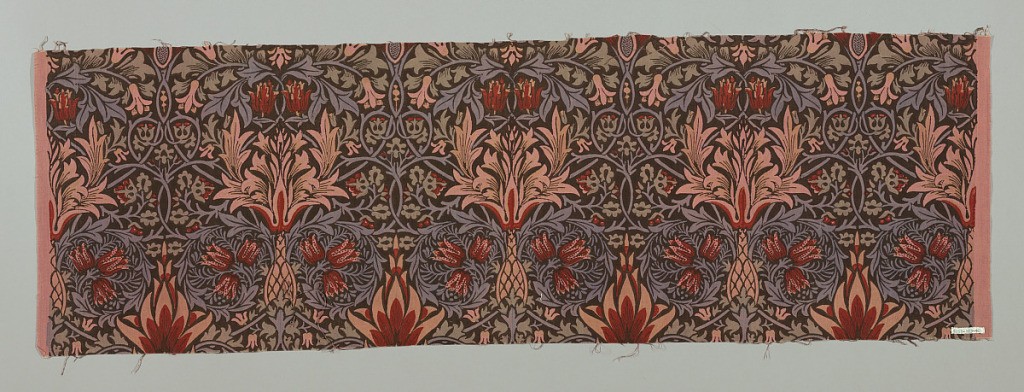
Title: Snakehead
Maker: Morris & Co., London, England
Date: designed 1877
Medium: cotton Technique: printed on plain weave
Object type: Textile
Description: Symmetrical medium-scale design of large tangent tear shapes and arabesques formed by twining stems and filled with leaves adn flowers, in pind, yellow, red, gray-green and lavender on black ground.